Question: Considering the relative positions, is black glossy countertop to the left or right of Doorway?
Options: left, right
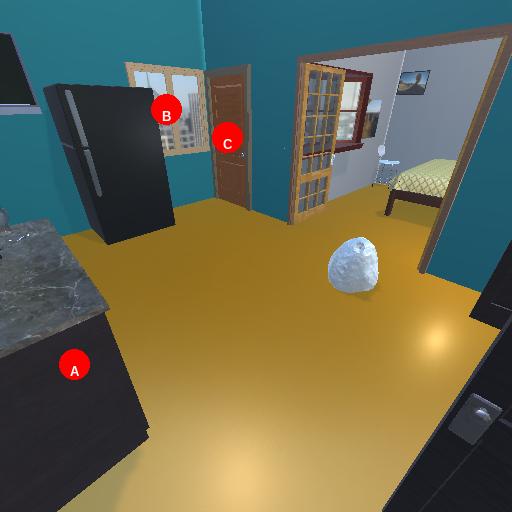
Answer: left